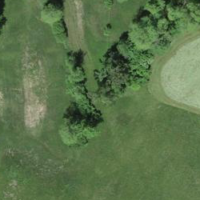
EUNIS habitat code: 52
Species observed at this site:
Briza media